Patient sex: M
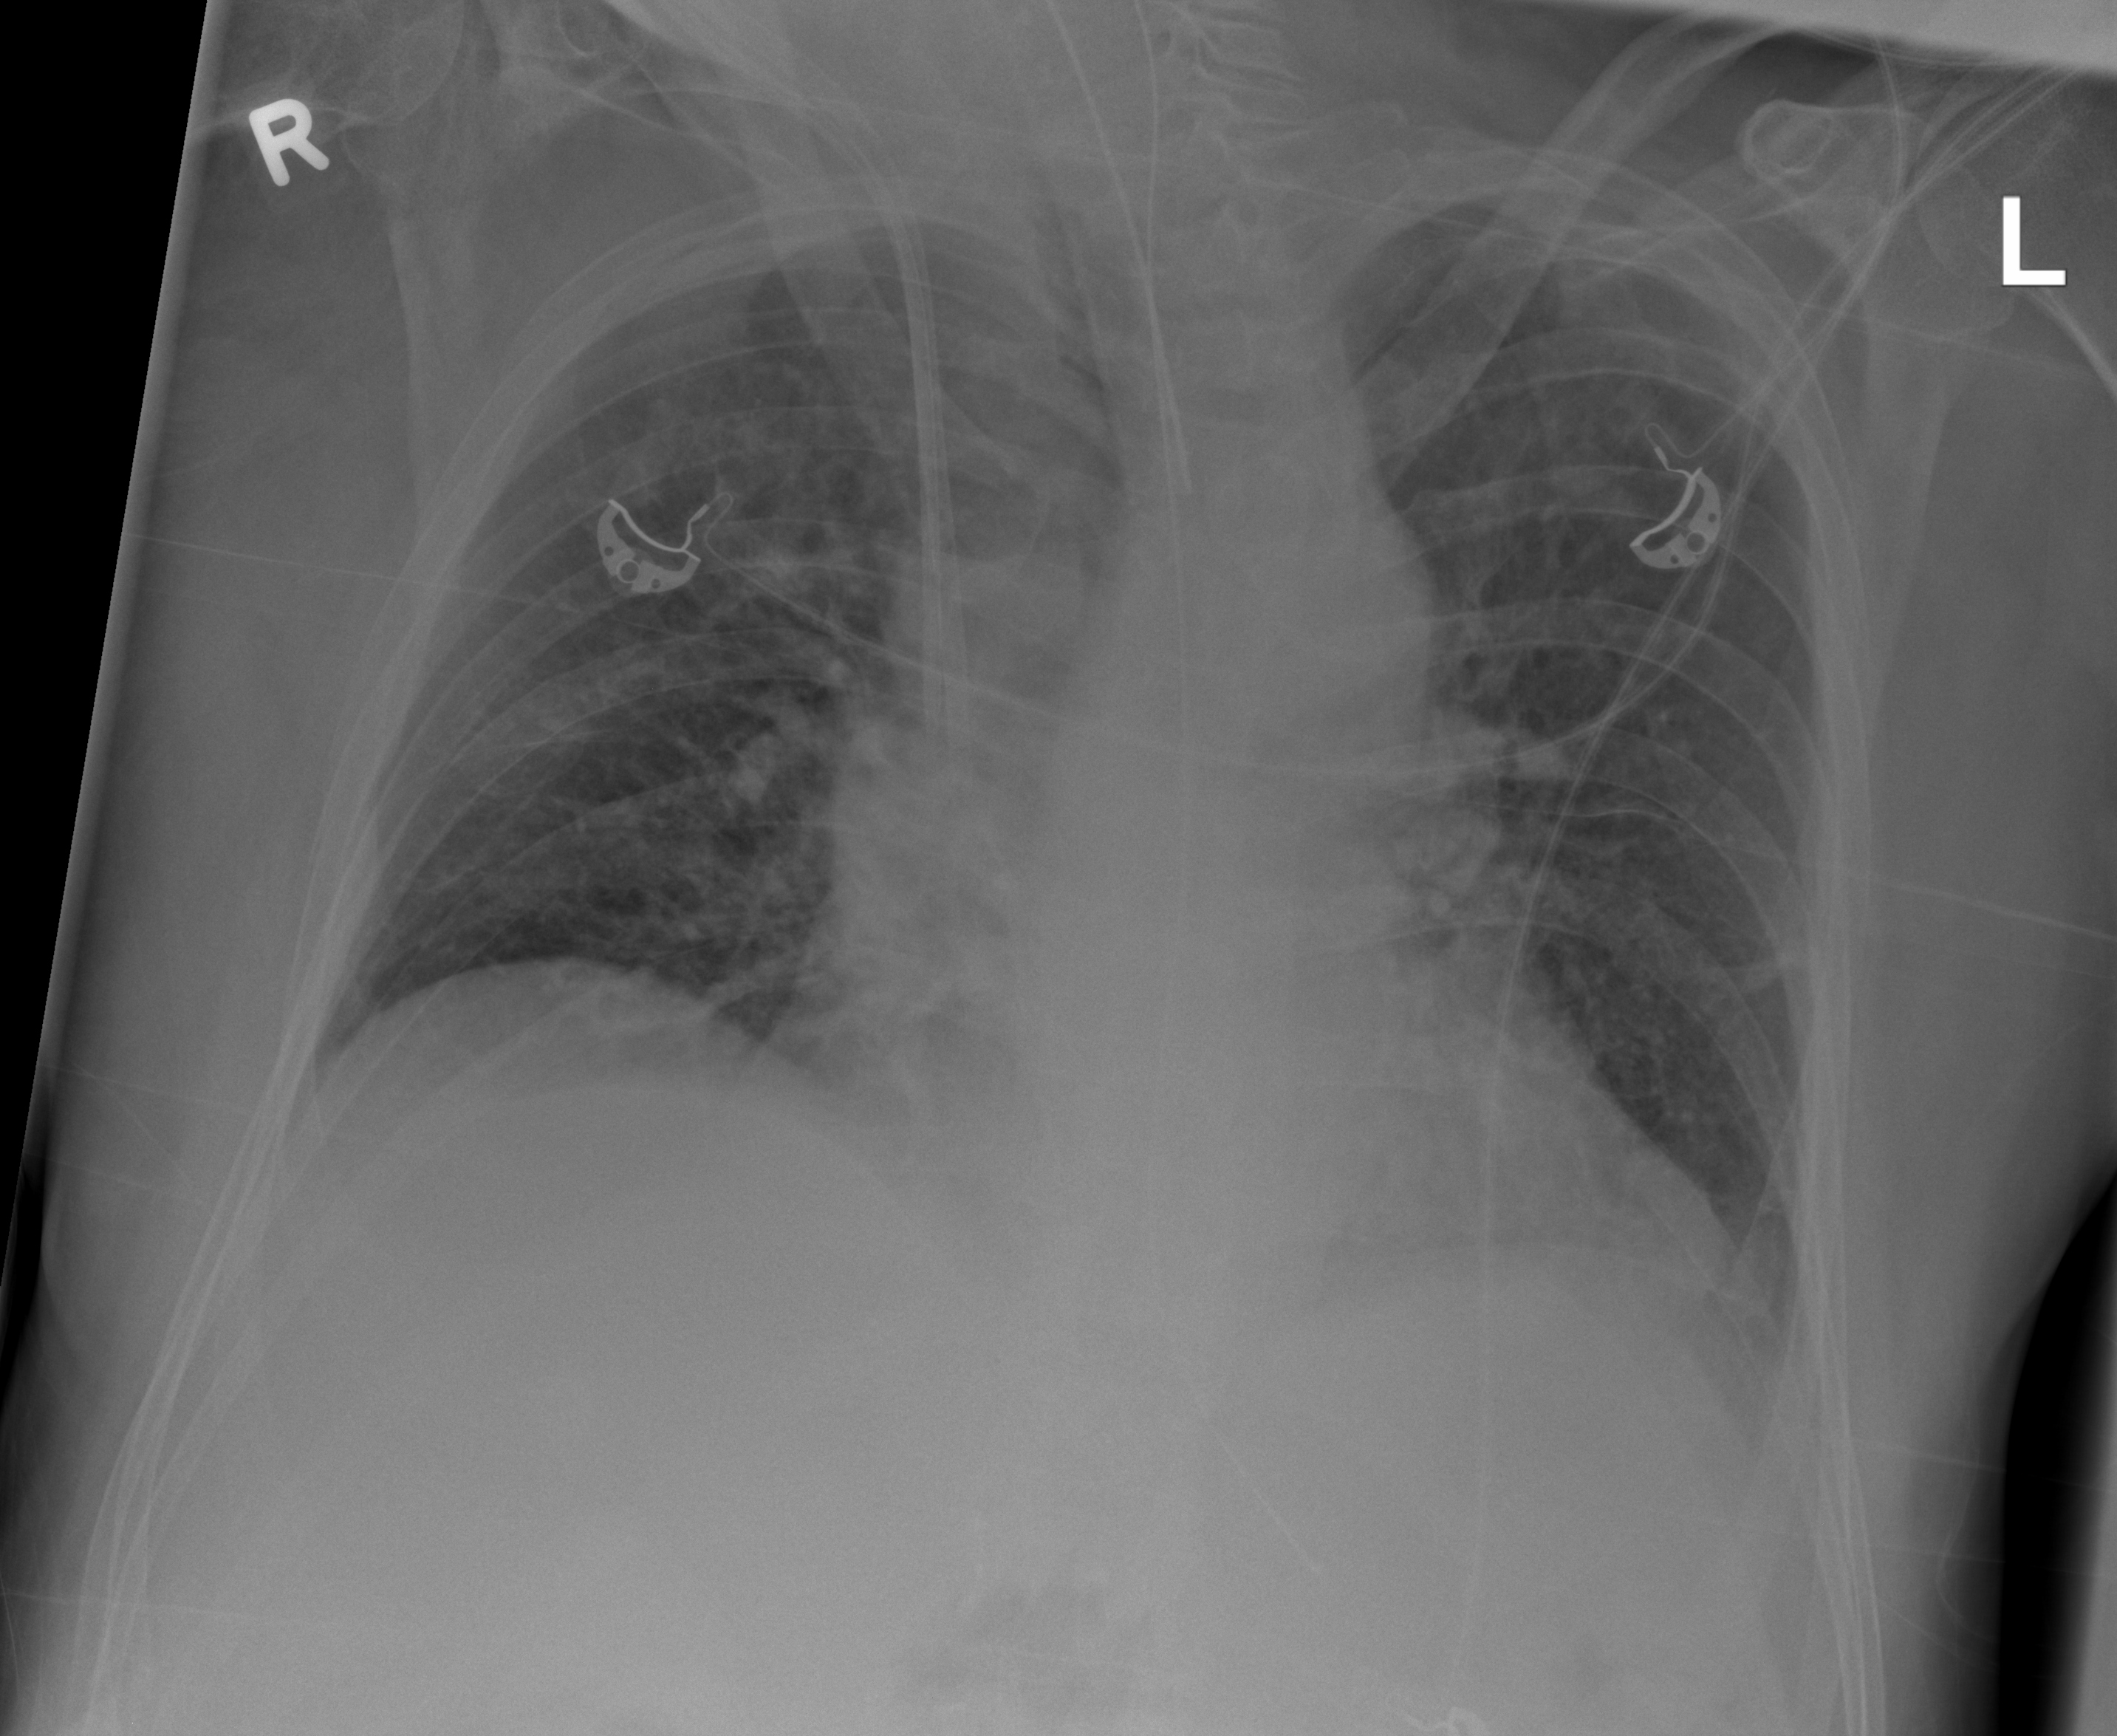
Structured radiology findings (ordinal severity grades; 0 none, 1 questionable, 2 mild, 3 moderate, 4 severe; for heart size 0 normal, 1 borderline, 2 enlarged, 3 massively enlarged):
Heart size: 0
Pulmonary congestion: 0
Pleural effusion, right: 0
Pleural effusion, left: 1
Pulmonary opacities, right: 0
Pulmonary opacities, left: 1
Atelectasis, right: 2
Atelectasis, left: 2